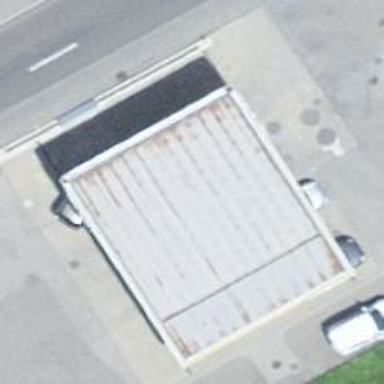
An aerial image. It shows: Fuel station.